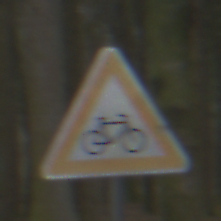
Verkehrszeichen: RadverkehrLinks
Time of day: Midday
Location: Outdoor (Nature)
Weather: Overcast
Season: NotSpecified
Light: Natural